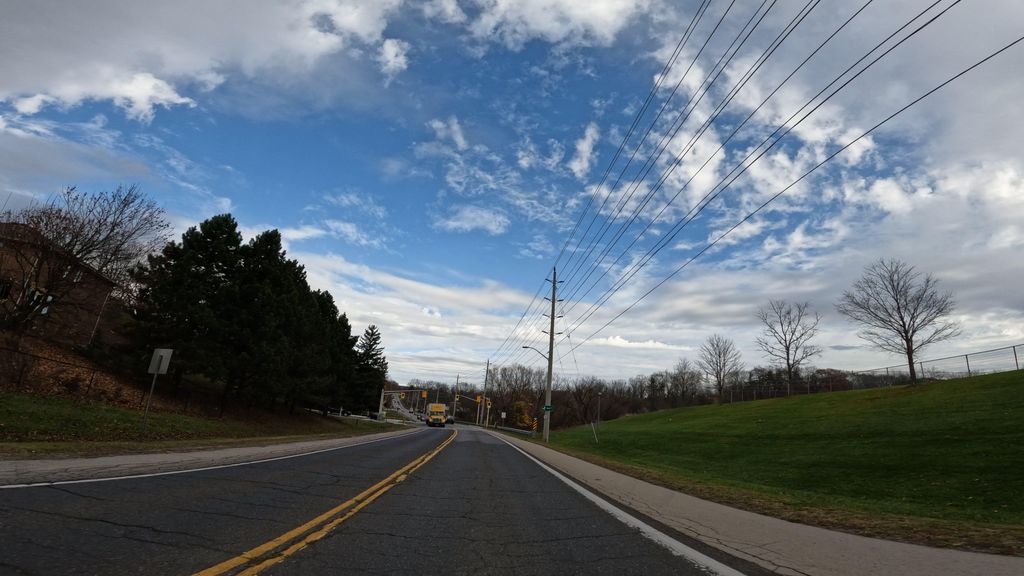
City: hamilton